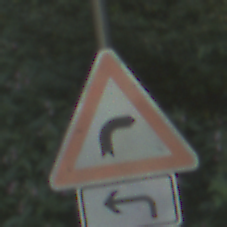
Verkehrszeichen: KurveRechts
Zusatzzeichen unten: RichtungsangabeDurchPfeile2
Umgebung: Outdoor, Nature
Tageszeit: MorningAfternoon
Wetter: Clear
Licht: Natural
Jahreszeit: NotSpecified
Kontrast: LowContrast